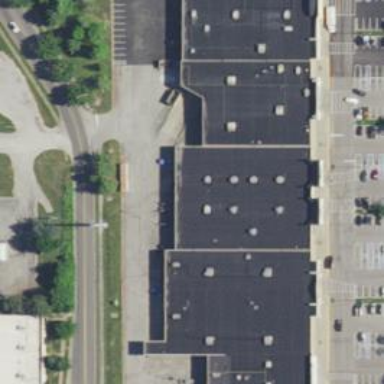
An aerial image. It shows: Commercial building.